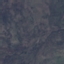
Land use / land cover: HerbaceousVegetation